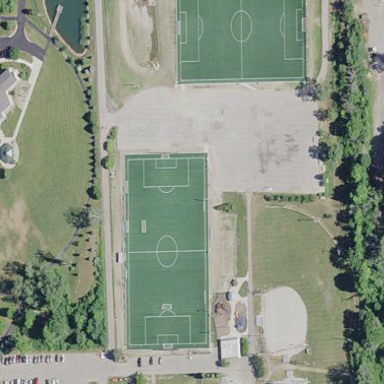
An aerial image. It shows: Sports center designed for soccer activities.